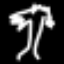
Label: palm tree